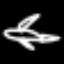
Label: airplane